Aerial crown-view tile of a tropical tree (Barro Colorado Island, Panama), acquired 20250915:
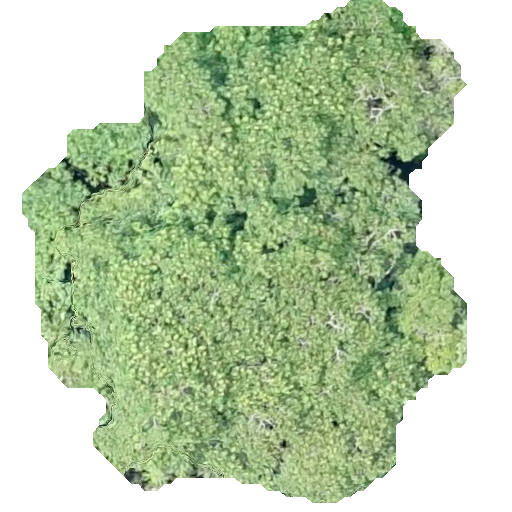
Species: Hura crepitans
GBIF accepted scientific name: Hura crepitans
Crown area: 233.412 m²